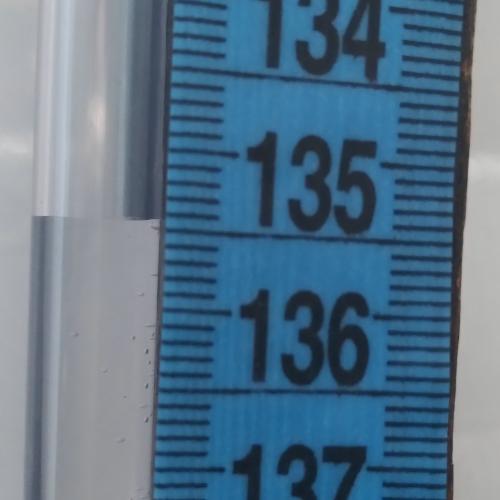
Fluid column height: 135.4 cm